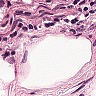
Metastatic tissue present: no